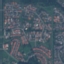
Label: Residential